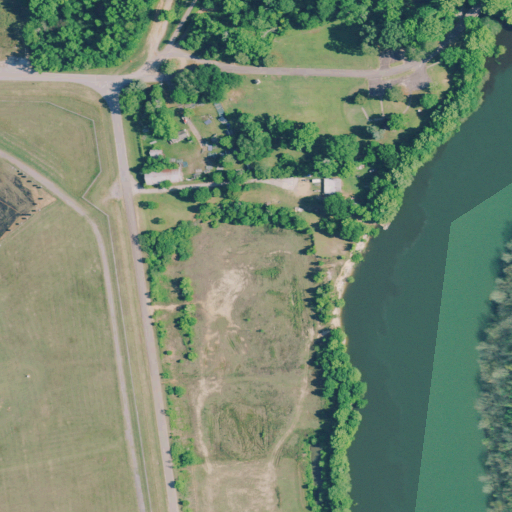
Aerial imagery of cliff(s) in Georgia named New Savannah Bluff containing open development, open water, barren land, low intensity development, shrub, woody wetlands, medium intensity development, herbaceous wetlands, high intensity development, and grassland